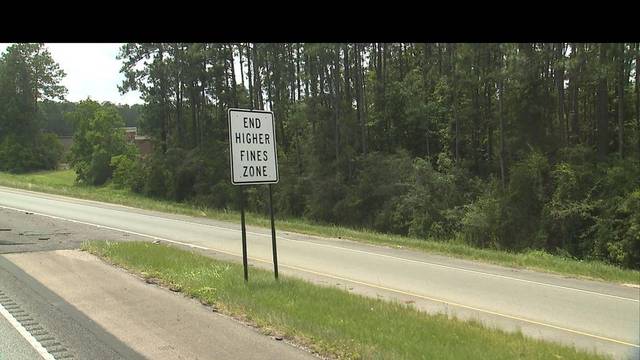
Region: United States
Coordinates: 30.412, -90.039